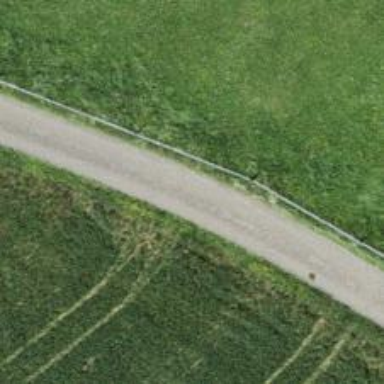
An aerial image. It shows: Gravel service road.